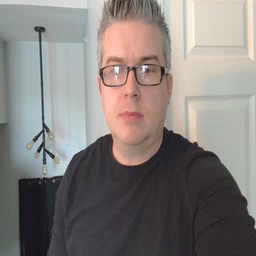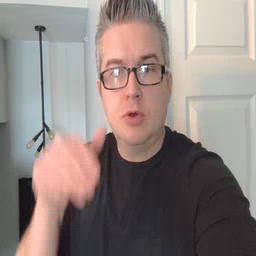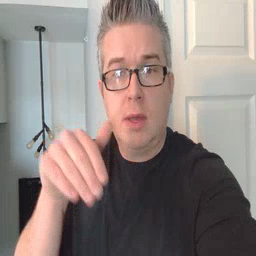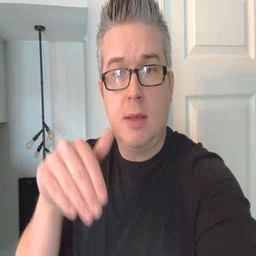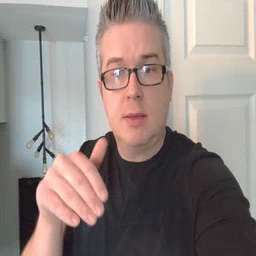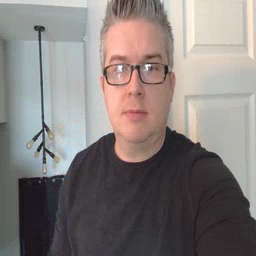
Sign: night